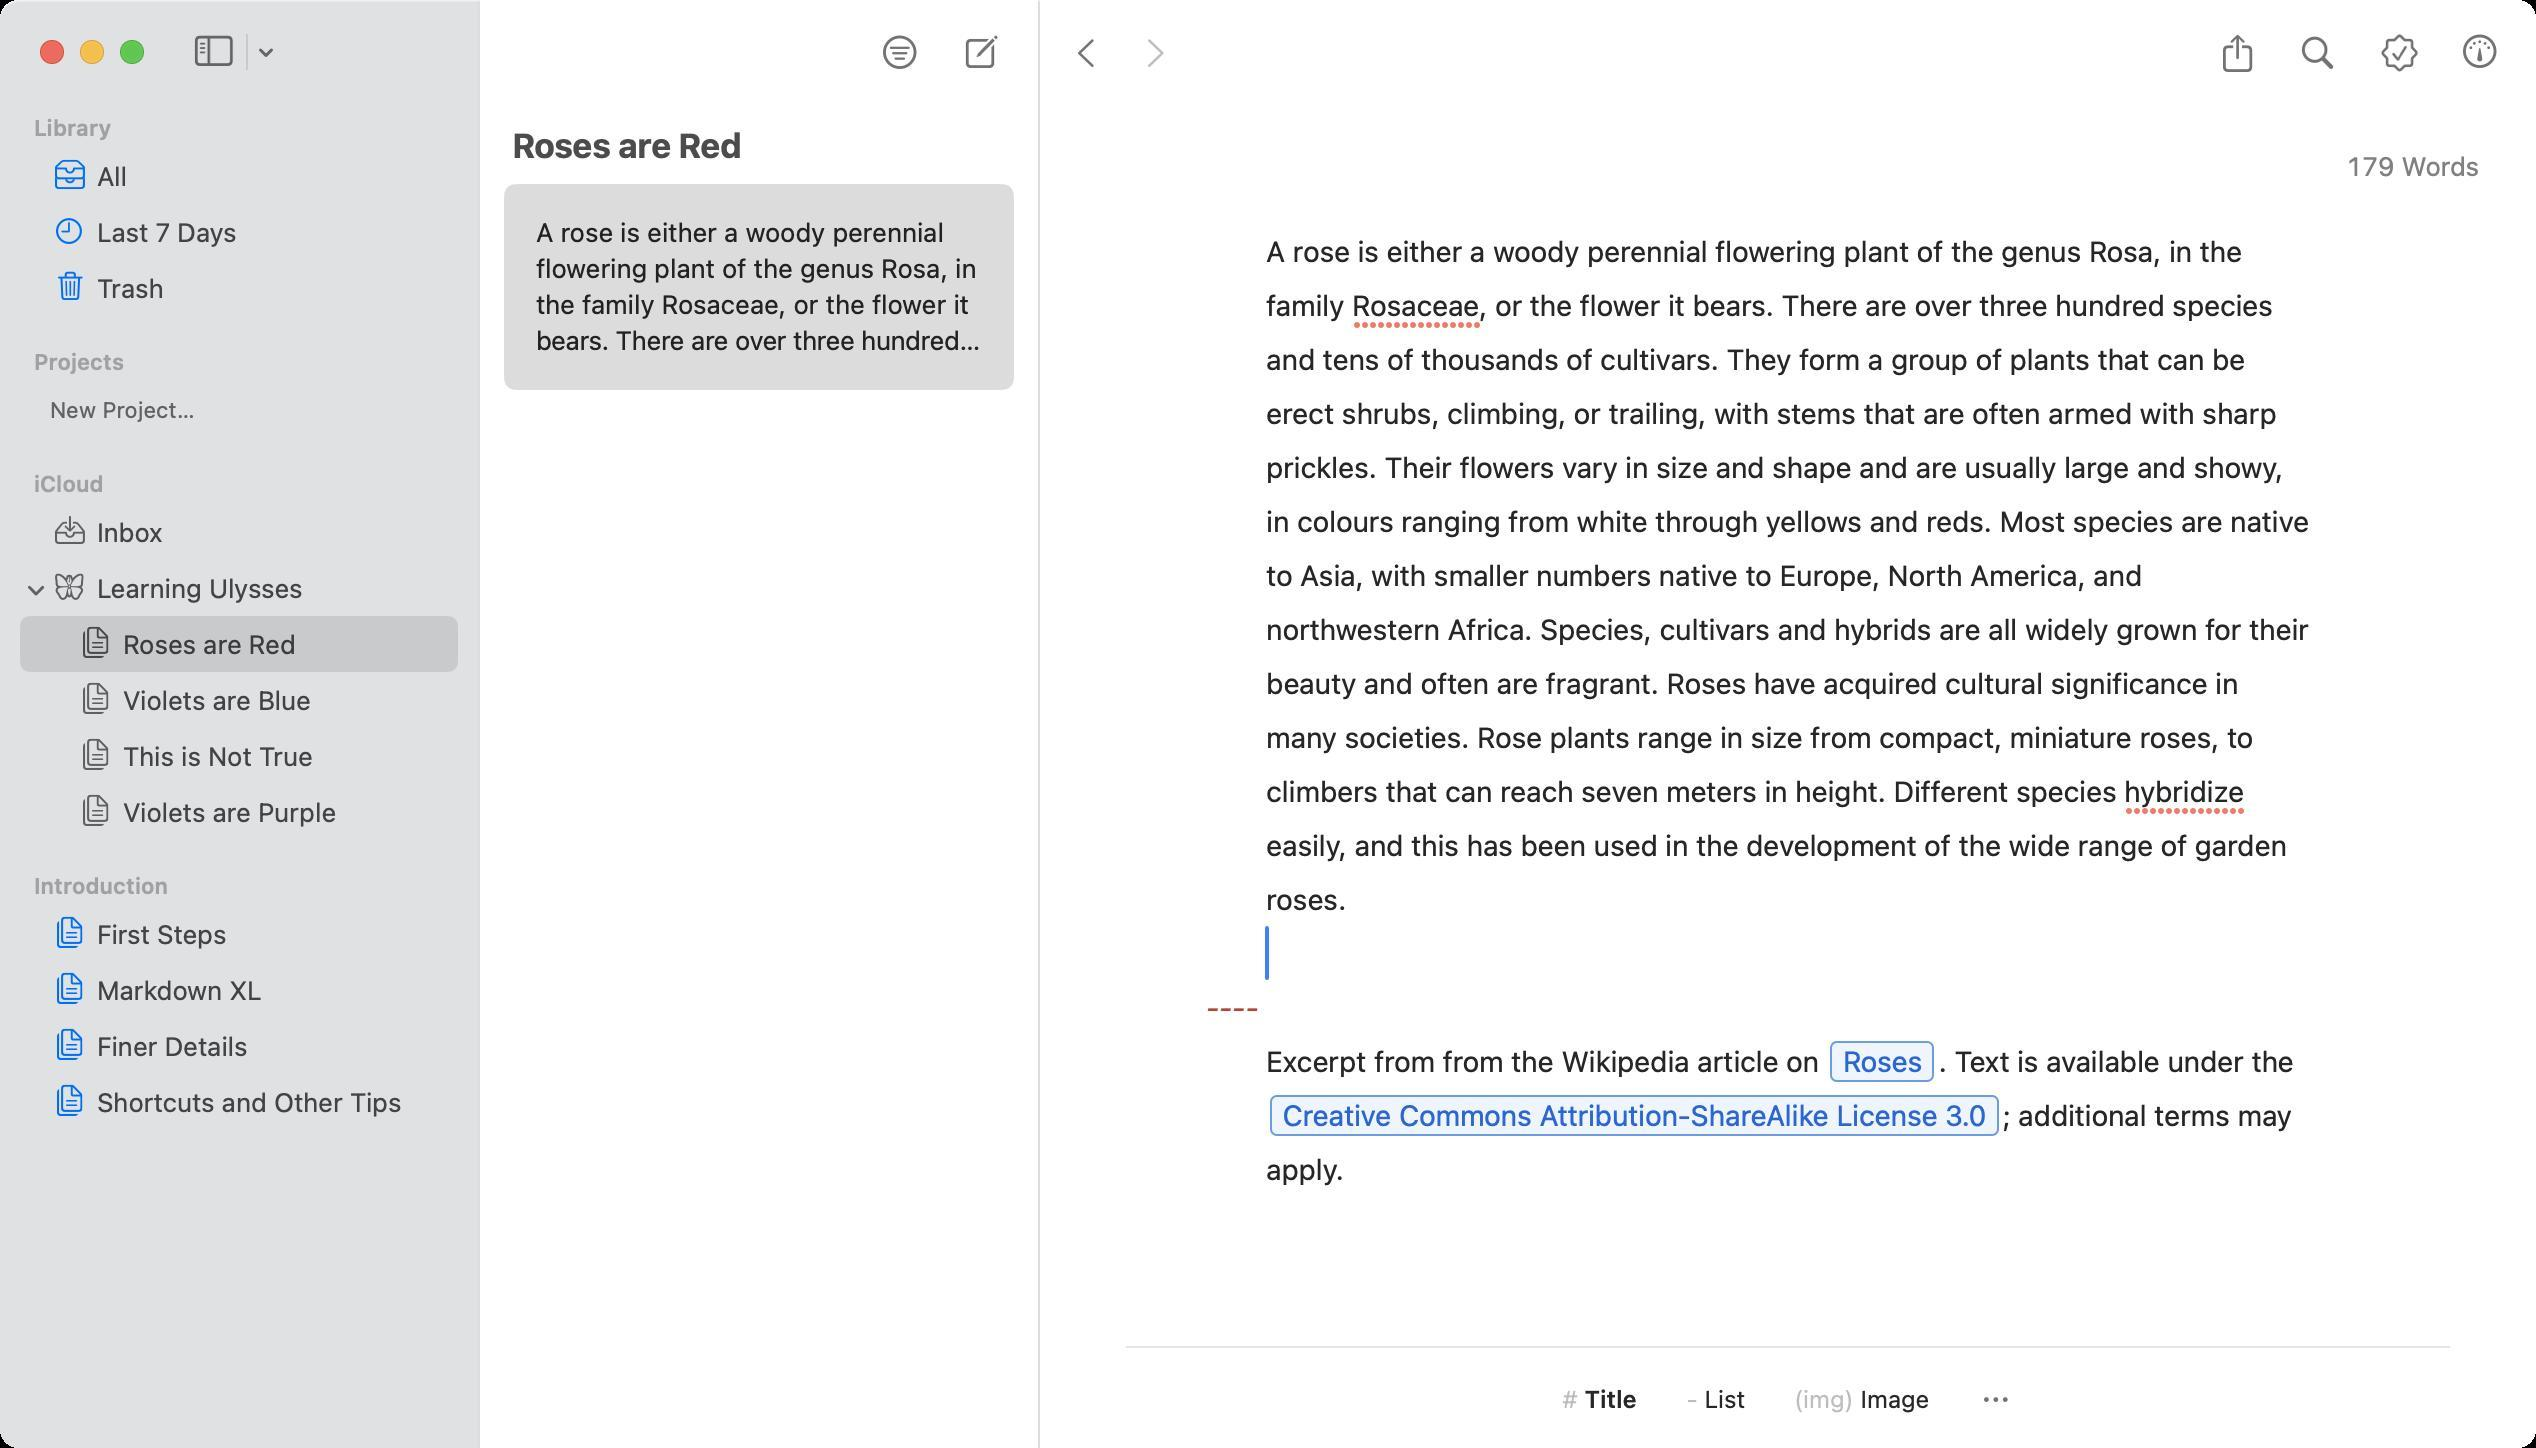
Accessibility tree:
{"name": "Roses_are_Red_▸_A_rose_is_either_a_woody_perennial_flowering…", "role": "AXWindow", "description": null, "role_description": "standard window", "value": null, "position": "122.00;138.00", "size": "1268;724", "children": [{"name": null, "role": "AXGroup", "description": null, "role_description": "group", "value": null, "position": "0.00;0.00", "size": "1268;724", "children": [{"name": null, "role": "AXGroup", "description": null, "role_description": "group", "value": null, "position": "520.00;0.00", "size": "748;724", "children": [{"name": null, "role": "AXGroup", "description": null, "role_description": "group", "value": null, "position": "520.00;0.00", "size": "748;724", "children": [{"name": null, "role": "AXGroup", "description": null, "role_description": "group", "value": null, "position": "520.00;0.00", "size": "748;724", "children": [{"name": null, "role": "AXScrollArea", "description": null, "role_description": "scroll area", "value": null, "position": "520.00;52.00", "size": "748;672", "children": [{"name": null, "role": "AXGroup", "description": null, "role_description": "group", "value": null, "position": "520.00;52.00", "size": "748;672", "children": [{"name": null, "role": "AXTextArea", "description": "Editor", "role_description": "text entry area", "value": "A rose is either a woody perennial flowering plant of the genus Rosa, in the family Rosaceae, or the flower it bears. There are over three hundred species and tens of thousands of cultivars. They form a group of plants that can be erect shrubs, climbing, or trailing, with stems that are often armed with sharp prickles. Their flowers vary in size and shape and are usually large and showy, in colours ranging from white through yellows and reds. Most species are native to Asia, with smaller numbers native to Europe, North America, and northwestern Africa. Species, cultivars and hybrids are all widely grown for their beauty and often are fragrant. Roses have acquired cultural significance in many societies. Rose plants range in size from compact, miniature roses, to climbers that can reach seven meters in height. Different species hybridize easily, and this has been used in the development of the wide range of garden roses.\n\n----\nExcerpt from from the Wikipedia article on Roses. Text is available under the Creative Commons Attribution-ShareAlike License 3.0; additional terms may apply.", "position": "563.00;72.00", "size": "662;568", "children": [{"name": null, "role": "AXUnknown", "description": "Begin Link", "role_description": "unknown", "value": null, "position": "913.40;517.00", "size": "8;27", "children": []}, {"name": null, "role": "AXUnknown", "description": "End Link", "role_description": "unknown", "value": null, "position": "961.26;517.00", "size": "8;27", "children": []}, {"name": null, "role": "AXUnknown", "description": "Begin Link", "role_description": "unknown", "value": null, "position": "633.18;544.00", "size": "8;27", "children": []}, {"name": null, "role": "AXUnknown", "description": "End Link", "role_description": "unknown", "value": null, "position": "993.20;544.00", "size": "8;27", "children": []}]}]}]}, {"name": null, "role": "AXGroup", "description": null, "role_description": "group", "value": null, "position": "1161.00;69.00", "size": "91;28", "children": [{"name": "", "role": "AXButton", "description": null, "role_description": "button", "value": "179 Words", "position": "1161.00;69.00", "size": "91;28", "children": []}]}]}]}]}, {"name": null, "role": "AXGroup", "description": null, "role_description": "group", "value": null, "position": "240.00;0.00", "size": "279;724", "children": [{"name": null, "role": "AXScrollArea", "description": null, "role_description": "scroll area", "value": null, "position": "240.00;92.00", "size": "279;632", "children": [{"name": null, "role": "AXOutline", "description": "Sheet List", "role_description": "outline", "value": null, "position": "240.00;92.00", "size": "279;632", "children": [{"name": null, "role": "AXRow", "description": null, "role_description": "outline row", "value": null, "position": "240.00;92.00", "size": "279;0", "children": [{"name": null, "role": "AXCell", "description": null, "role_description": "cell", "value": null, "position": "240.00;92.00", "size": "279;0", "children": []}]}, {"name": null, "role": "AXRow", "description": null, "role_description": "outline row", "value": null, "position": "240.00;92.00", "size": "279;103", "children": [{"name": null, "role": "AXCell", "description": "A rose is either a woody perennial flowering plant of the genus Rosa, in the family Rosaceae, or the flower it bears. There are over three hundred species and tens of thousands of cultivars. They. Selected", "role_description": "cell", "value": null, "position": "240.00;92.00", "size": "279;103", "children": []}]}, {"name": null, "role": "AXColumn", "description": null, "role_description": "column", "value": null, "position": "240.00;92.00", "size": "279;632", "children": []}]}]}, {"name": null, "role": "AXStaticText", "description": null, "role_description": "text", "value": "Roses are Red", "position": "254.00;63.00", "size": "255;20", "children": []}, {"name": "", "role": "AXButton", "description": "sort", "role_description": "button", "value": null, "position": "510.00;58.50", "size": "2;28", "children": []}]}, {"name": null, "role": "AXGroup", "description": null, "role_description": "group", "value": null, "position": "0.00;0.00", "size": "239;724", "children": [{"name": null, "role": "AXScrollArea", "description": null, "role_description": "scroll area", "value": null, "position": "0.00;44.00", "size": "239;680", "children": [{"name": null, "role": "AXOutline", "description": "Library", "role_description": "outline", "value": null, "position": "0.00;44.00", "size": "239;680", "children": [{"name": null, "role": "AXRow", "description": null, "role_description": "outline row", "value": null, "position": "0.00;54.00", "size": "239;20", "children": [{"name": null, "role": "AXCell", "description": null, "role_description": "cell", "value": null, "position": "10.00;54.00", "size": "219;20", "children": [{"name": null, "role": "AXStaticText", "description": null, "role_description": "text", "value": "Library", "position": "15.00;57.00", "size": "219;14", "children": []}]}]}, {"name": null, "role": "AXRow", "description": null, "role_description": "outline row", "value": null, "position": "0.00;74.00", "size": "239;28", "children": [{"name": null, "role": "AXCell", "description": null, "role_description": "cell", "value": null, "position": "10.00;74.00", "size": "219;28", "children": [{"name": null, "role": "AXImage", "description": "Letter Trays", "role_description": "image", "value": null, "position": "25.00;69.50", "size": "20;36", "children": []}, {"name": null, "role": "AXStaticText", "description": null, "role_description": "text", "value": "All", "position": "46.50;80.00", "size": "20;16", "children": []}]}]}, {"name": null, "role": "AXRow", "description": null, "role_description": "outline row", "value": null, "position": "0.00;102.00", "size": "239;28", "children": [{"name": null, "role": "AXCell", "description": null, "role_description": "cell", "value": null, "position": "10.00;102.00", "size": "219;28", "children": [{"name": null, "role": "AXImage", "description": "Watch Face", "role_description": "image", "value": null, "position": "25.00;99.00", "size": "20;34", "children": []}, {"name": null, "role": "AXStaticText", "description": null, "role_description": "text", "value": "Last 7 Days", "position": "46.50;108.00", "size": "74;16", "children": []}]}]}, {"name": null, "role": "AXRow", "description": null, "role_description": "outline row", "value": null, "position": "0.00;130.00", "size": "239;28", "children": [{"name": null, "role": "AXCell", "description": null, "role_description": "cell", "value": null, "position": "10.00;130.00", "size": "219;28", "children": [{"name": null, "role": "AXImage", "description": "Trash", "role_description": "image", "value": null, "position": "25.00;125.00", "size": "20;36", "children": []}, {"name": null, "role": "AXStaticText", "description": null, "role_description": "text", "value": "Trash", "position": "46.50;136.00", "size": "38;16", "children": []}]}]}, {"name": null, "role": "AXRow", "description": null, "role_description": "outline row", "value": null, "position": "0.00;171.00", "size": "239;20", "children": [{"name": null, "role": "AXCell", "description": null, "role_description": "cell", "value": null, "position": "10.00;171.00", "size": "219;20", "children": [{"name": null, "role": "AXStaticText", "description": null, "role_description": "text", "value": "Projects", "position": "15.00;174.00", "size": "219;14", "children": []}]}]}, {"name": null, "role": "AXRow", "description": null, "role_description": "outline row", "value": null, "position": "0.00;191.00", "size": "239;28", "children": [{"name": null, "role": "AXCell", "description": null, "role_description": "cell", "value": null, "position": "10.00;191.00", "size": "219;28", "children": [{"name": "New_Project…", "role": "AXButton", "description": null, "role_description": "button", "value": null, "position": "25.00;191.00", "size": "198;28", "children": []}]}]}, {"name": null, "role": "AXRow", "description": null, "role_description": "outline row", "value": null, "position": "0.00;232.00", "size": "239;20", "children": [{"name": null, "role": "AXCell", "description": null, "role_description": "cell", "value": null, "position": "10.00;232.00", "size": "219;20", "children": [{"name": null, "role": "AXStaticText", "description": null, "role_description": "text", "value": "iCloud", "position": "15.00;235.00", "size": "219;14", "children": []}]}]}, {"name": null, "role": "AXRow", "description": null, "role_description": "outline row", "value": null, "position": "0.00;252.00", "size": "239;28", "children": [{"name": null, "role": "AXCell", "description": null, "role_description": "cell", "value": null, "position": "10.00;252.00", "size": "219;28", "children": [{"name": null, "role": "AXImage", "description": "Letter Tray With Inward-Pointing Arrow", "role_description": "image", "value": null, "position": "25.00;246.00", "size": "20;37", "children": []}, {"name": null, "role": "AXStaticText", "description": null, "role_description": "text", "value": "Inbox", "position": "46.50;258.00", "size": "37;16", "children": []}]}]}, {"name": null, "role": "AXRow", "description": null, "role_description": "outline row", "value": null, "position": "0.00;280.00", "size": "239;28", "children": [{"name": null, "role": "AXCell", "description": null, "role_description": "cell", "value": null, "position": "10.00;280.00", "size": "219;28", "children": [{"name": null, "role": "AXImage", "description": "Butterfly", "role_description": "image", "value": null, "position": "25.00;276.00", "size": "20;35", "children": []}, {"name": null, "role": "AXStaticText", "description": null, "role_description": "text", "value": "Learning Ulysses", "position": "46.50;286.00", "size": "107;16", "children": []}, {"name": null, "role": "AXDisclosureTriangle", "description": null, "role_description": "disclosure triangle", "value": 1, "position": "12.00;280.00", "size": "13;28", "children": []}]}]}, {"name": null, "role": "AXRow", "description": null, "role_description": "outline row", "value": null, "position": "0.00;308.00", "size": "239;28", "children": [{"name": null, "role": "AXCell", "description": null, "role_description": "cell", "value": null, "position": "10.00;308.00", "size": "219;28", "children": [{"name": null, "role": "AXImage", "description": "Sheets", "role_description": "image", "value": null, "position": "38.00;303.00", "size": "20;37", "children": []}, {"name": null, "role": "AXStaticText", "description": null, "role_description": "text", "value": "Roses are Red", "position": "59.50;314.00", "size": "90;16", "children": []}]}]}, {"name": null, "role": "AXRow", "description": null, "role_description": "outline row", "value": null, "position": "0.00;336.00", "size": "239;28", "children": [{"name": null, "role": "AXCell", "description": null, "role_description": "cell", "value": null, "position": "10.00;336.00", "size": "219;28", "children": [{"name": null, "role": "AXImage", "description": "Sheets", "role_description": "image", "value": null, "position": "38.00;331.00", "size": "20;37", "children": []}, {"name": null, "role": "AXStaticText", "description": null, "role_description": "text", "value": "Violets are Blue", "position": "59.50;342.00", "size": "98;16", "children": []}]}]}, {"name": null, "role": "AXRow", "description": null, "role_description": "outline row", "value": null, "position": "0.00;364.00", "size": "239;28", "children": [{"name": null, "role": "AXCell", "description": null, "role_description": "cell", "value": null, "position": "10.00;364.00", "size": "219;28", "children": [{"name": null, "role": "AXImage", "description": "Sheets", "role_description": "image", "value": null, "position": "38.00;359.00", "size": "20;37", "children": []}, {"name": null, "role": "AXStaticText", "description": null, "role_description": "text", "value": "This is Not True", "position": "59.50;370.00", "size": "99;16", "children": []}]}]}, {"name": null, "role": "AXRow", "description": null, "role_description": "outline row", "value": null, "position": "0.00;392.00", "size": "239;28", "children": [{"name": null, "role": "AXCell", "description": null, "role_description": "cell", "value": null, "position": "10.00;392.00", "size": "219;28", "children": [{"name": null, "role": "AXImage", "description": "Sheets", "role_description": "image", "value": null, "position": "38.00;387.00", "size": "20;37", "children": []}, {"name": null, "role": "AXStaticText", "description": null, "role_description": "text", "value": "Violets are Purple", "position": "59.50;398.00", "size": "111;16", "children": []}]}]}, {"name": null, "role": "AXRow", "description": null, "role_description": "outline row", "value": null, "position": "0.00;433.00", "size": "239;20", "children": [{"name": null, "role": "AXCell", "description": null, "role_description": "cell", "value": null, "position": "10.00;433.00", "size": "219;20", "children": [{"name": null, "role": "AXStaticText", "description": null, "role_description": "text", "value": "Introduction", "position": "15.00;436.00", "size": "219;14", "children": []}]}]}, {"name": null, "role": "AXRow", "description": null, "role_description": "outline row", "value": null, "position": "0.00;453.00", "size": "239;28", "children": [{"name": null, "role": "AXCell", "description": null, "role_description": "cell", "value": null, "position": "10.00;453.00", "size": "219;28", "children": [{"name": null, "role": "AXImage", "description": "Sheets", "role_description": "image", "value": null, "position": "25.00;448.00", "size": "20;37", "children": []}, {"name": null, "role": "AXStaticText", "description": null, "role_description": "text", "value": "First Steps", "position": "46.50;459.00", "size": "69;16", "children": []}]}]}, {"name": null, "role": "AXRow", "description": null, "role_description": "outline row", "value": null, "position": "0.00;481.00", "size": "239;28", "children": [{"name": null, "role": "AXCell", "description": null, "role_description": "cell", "value": null, "position": "10.00;481.00", "size": "219;28", "children": [{"name": null, "role": "AXImage", "description": "Sheets", "role_description": "image", "value": null, "position": "25.00;476.00", "size": "20;37", "children": []}, {"name": null, "role": "AXStaticText", "description": null, "role_description": "text", "value": "Markdown XL", "position": "46.50;487.00", "size": "86;16", "children": []}]}]}, {"name": null, "role": "AXRow", "description": null, "role_description": "outline row", "value": null, "position": "0.00;509.00", "size": "239;28", "children": [{"name": null, "role": "AXCell", "description": null, "role_description": "cell", "value": null, "position": "10.00;509.00", "size": "219;28", "children": [{"name": null, "role": "AXImage", "description": "Sheets", "role_description": "image", "value": null, "position": "25.00;504.00", "size": "20;37", "children": []}, {"name": null, "role": "AXStaticText", "description": null, "role_description": "text", "value": "Finer Details", "position": "46.50;515.00", "size": "80;16", "children": []}]}]}, {"name": null, "role": "AXRow", "description": null, "role_description": "outline row", "value": null, "position": "0.00;537.00", "size": "239;28", "children": [{"name": null, "role": "AXCell", "description": null, "role_description": "cell", "value": null, "position": "10.00;537.00", "size": "219;28", "children": [{"name": null, "role": "AXImage", "description": "Sheets", "role_description": "image", "value": null, "position": "25.00;532.00", "size": "20;37", "children": []}, {"name": null, "role": "AXStaticText", "description": null, "role_description": "text", "value": "Shortcuts and Other Tips", "position": "46.50;543.00", "size": "156;16", "children": []}]}]}, {"name": null, "role": "AXColumn", "description": null, "role_description": "column", "value": null, "position": "10.00;44.00", "size": "219;680", "children": []}]}]}]}]}, {"name": null, "role": "AXToolbar", "description": null, "role_description": "toolbar", "value": null, "position": "0.00;0.00", "size": "1268;52", "children": [{"name": null, "role": "AXGroup", "description": null, "role_description": "group", "value": null, "position": "87.00;0.00", "size": "60;52", "children": [{"name": "", "role": "AXButton", "description": "Toggle Sidebars", "role_description": "button", "value": null, "position": "85.00;6.00", "size": "44;40", "children": []}, {"name": "", "role": "AXButton", "description": "drop down", "role_description": "button", "value": null, "position": "116.00;7.00", "size": "34;40", "children": []}]}, {"name": null, "role": "AXGroup", "description": null, "role_description": "group", "value": null, "position": "147.00;0.00", "size": "377;52", "children": [{"name": "", "role": "AXButton", "description": "Filter in Group", "role_description": "button", "value": null, "position": "428.00;6.00", "size": "44;40", "children": []}, {"name": "", "role": "AXButton", "description": "New Sheet", "role_description": "button", "value": null, "position": "468.00;6.00", "size": "44;40", "children": []}]}, {"name": null, "role": "AXGroup", "description": null, "role_description": "group", "value": null, "position": "524.00;0.00", "size": "73;52", "children": [{"name": "", "role": "AXButton", "description": "Go back", "role_description": "button", "value": null, "position": "527.00;11.00", "size": "34;31", "children": []}, {"name": "", "role": "AXButton", "description": "Go forward", "role_description": "button", "value": null, "position": "560.00;11.00", "size": "34;31", "children": []}]}, {"name": null, "role": "AXButton", "description": "Export", "role_description": "button", "value": null, "position": "1099.00;0.00", "size": "40;52", "children": []}, {"name": null, "role": "AXGroup", "description": null, "role_description": "group", "value": null, "position": "1139.00;0.00", "size": "41;52", "children": [{"name": "", "role": "AXCheckBox", "description": "Find", "role_description": "toggle button", "value": 0, "position": "1137.00;6.00", "size": "44;40", "children": []}]}, {"name": null, "role": "AXButton", "description": "Revision", "role_description": "button", "value": null, "position": "1180.00;0.00", "size": "40;52", "children": []}, {"name": null, "role": "AXButton", "description": "Dashboard", "role_description": "button", "value": null, "position": "1220.00;0.00", "size": "40;52", "children": []}]}, {"name": null, "role": "AXButton", "description": null, "role_description": "close button", "value": null, "position": "19.00;18.00", "size": "14;16", "children": []}, {"name": null, "role": "AXButton", "description": null, "role_description": "full screen button", "value": null, "position": "59.00;18.00", "size": "14;16", "children": [{"name": null, "role": "AXGroup", "description": null, "role_description": "group", "value": null, "position": "59.00;18.00", "size": "14;16", "children": [{"name": null, "role": "AXGroup", "description": null, "role_description": "group", "value": null, "position": "59.00;18.00", "size": "14;16", "children": []}]}]}, {"name": null, "role": "AXButton", "description": null, "role_description": "minimize button", "value": null, "position": "39.00;18.00", "size": "14;16", "children": []}]}